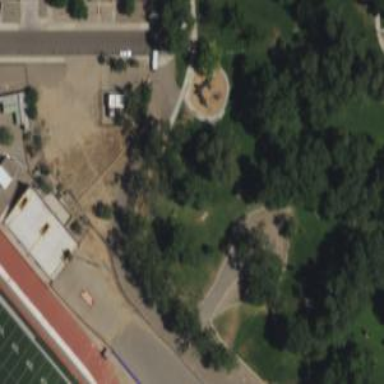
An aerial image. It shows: Disc golf basket.